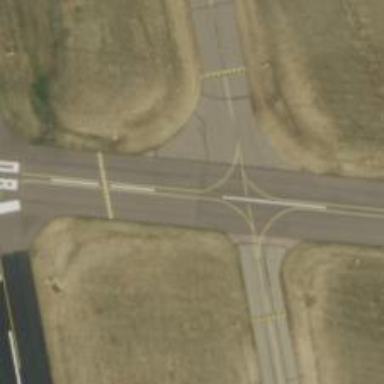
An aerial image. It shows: View of taxiway at the airport.